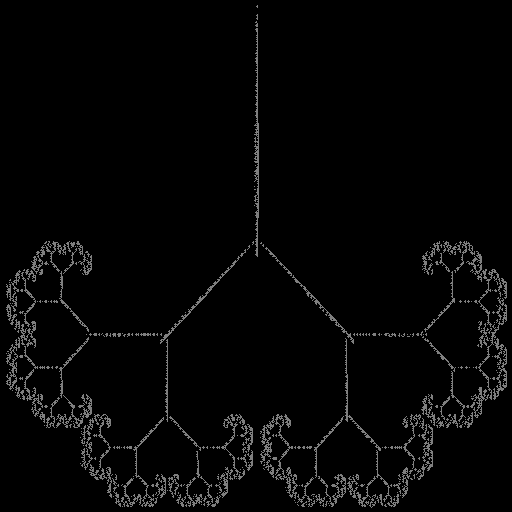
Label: sticks